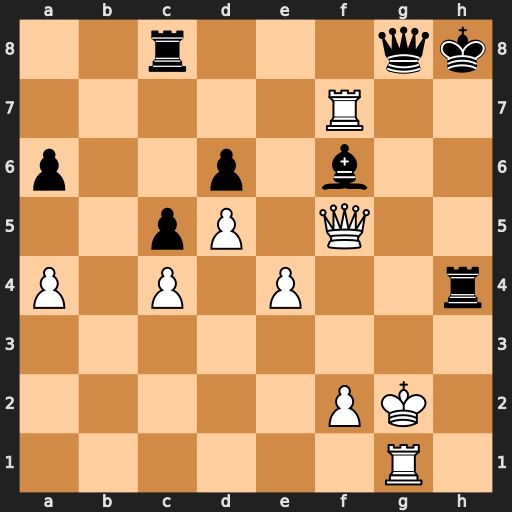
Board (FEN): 2r3qk/5R2/p2p1b2/2pP1Q2/P1P1P2r/8/5PK1/6R1
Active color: w
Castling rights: -
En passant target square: -
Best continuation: Kf1 Qxf7 Qxc8+ Kh7 Qf5+ Kh6 f4 Rh5 Rg5 Rxg5 fxg5+